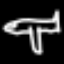
Label: airplane